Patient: sex F, age 39
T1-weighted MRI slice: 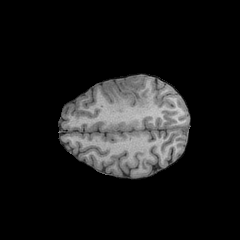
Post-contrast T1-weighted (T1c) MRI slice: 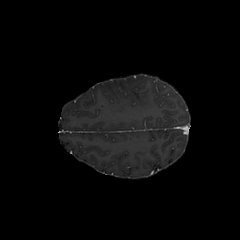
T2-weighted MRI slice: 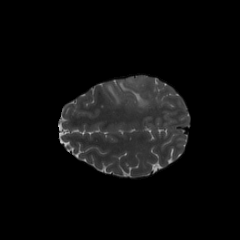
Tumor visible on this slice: yes
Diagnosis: Astrocytoma, IDH-mutant
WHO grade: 2